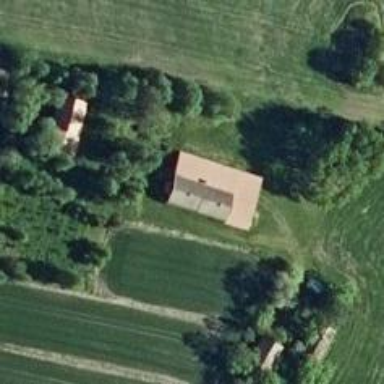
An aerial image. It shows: Farm.